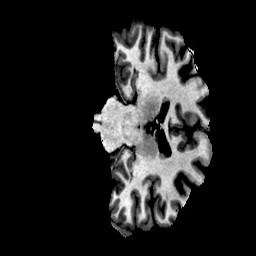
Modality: T1w
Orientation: coronal
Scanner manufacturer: ge
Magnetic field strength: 3 T
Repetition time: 0.00766 s
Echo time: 0.003476 s